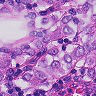
Metastatic tissue present: yes